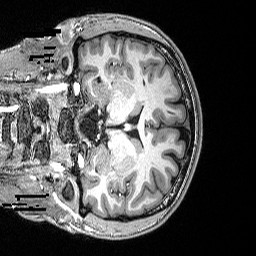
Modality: T1w
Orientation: coronal
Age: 19
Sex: male
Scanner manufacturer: siemens
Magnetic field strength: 3 T
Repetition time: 2.53 s
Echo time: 0.0033 s